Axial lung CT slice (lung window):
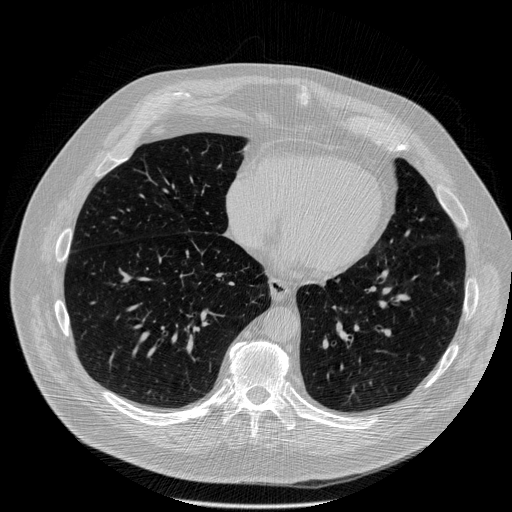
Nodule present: no